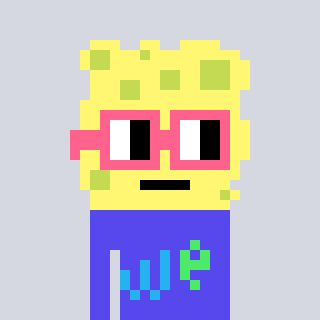
a pixel art character with square pink glasses, a sponge-shaped head and a computerblue-colored body on a cool background